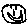
Label: smiley face